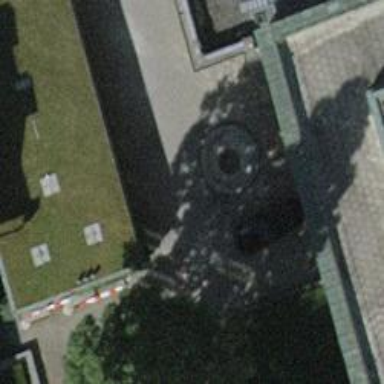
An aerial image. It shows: Fountain.